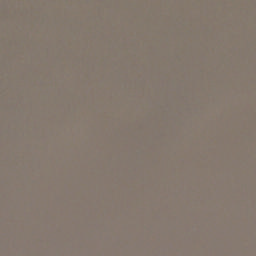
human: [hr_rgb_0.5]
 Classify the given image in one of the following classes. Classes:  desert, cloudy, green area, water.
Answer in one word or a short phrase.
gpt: cloudy